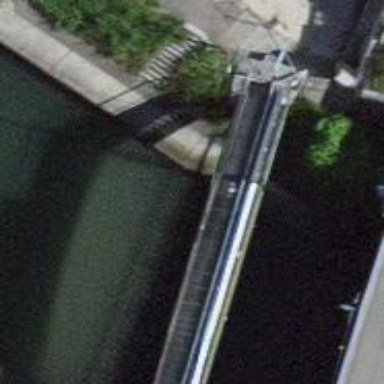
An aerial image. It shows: Bridge with metal steps.